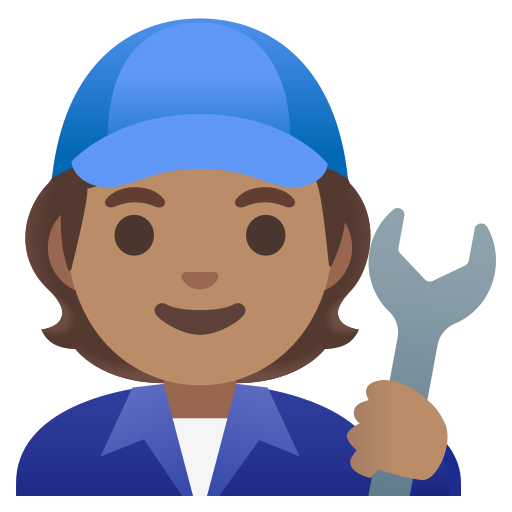
Emoji: 🧑🏽‍🔧